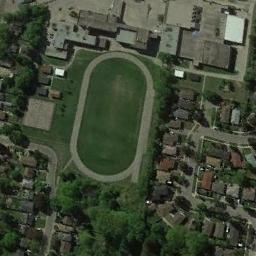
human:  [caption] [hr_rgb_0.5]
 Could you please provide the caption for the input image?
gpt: A track and field is built in the middle of a residential area, Surrounded by a lot of vegetation .

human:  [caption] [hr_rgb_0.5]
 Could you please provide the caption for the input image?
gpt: The ground track field is surrounded by some trees and houses arranged neatly .

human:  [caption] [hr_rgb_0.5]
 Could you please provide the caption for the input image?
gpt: The track in the field is not colored .

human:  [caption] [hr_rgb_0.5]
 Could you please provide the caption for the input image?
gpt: There are numerous buildings and trees near the ground track field .

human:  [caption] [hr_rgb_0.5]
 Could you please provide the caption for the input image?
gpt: There are many buildings and green trees around the ground track field with a yellow track .